Question: I'm getting in my fresh local WAMP installation. I've just downloaded all .php files from ftp online and restored a backup on my local mysql server. The problem only happens when text contains :

: '<meta http-equiv="Content-Type" content="text/html; charset=UTF-8" />'
: 'latin1_swedish_ci'
In this image of course there is a where "deg" and "EUR" are needed. This has happened both in Opera and Firefox.
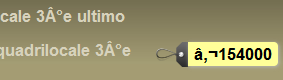
Answer: I'll answer here because it's too long for a comment.
You don't need to change your encoding, you should your encoding. Keep in mind that encoding could be changed in a lot of different places:
- <URL>- '<meta http-equiv="Content-Type" content="text/html; charset=utf-8">'
Any of these reasons could lead to wrong encoding displayed in the web browser. And if you do not specify it with one or more the previous methods, the corresponding layer will use its configured default.
In your case since the text is coming from database and since often in WAMP/XAAMP/MAMP MySQL use a weird default encoding, I'd check for point one. Try to execute 'SET NAMES UTF-8' (or whatever encoding you use) query retrieving data, just after your db connect function.